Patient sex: M
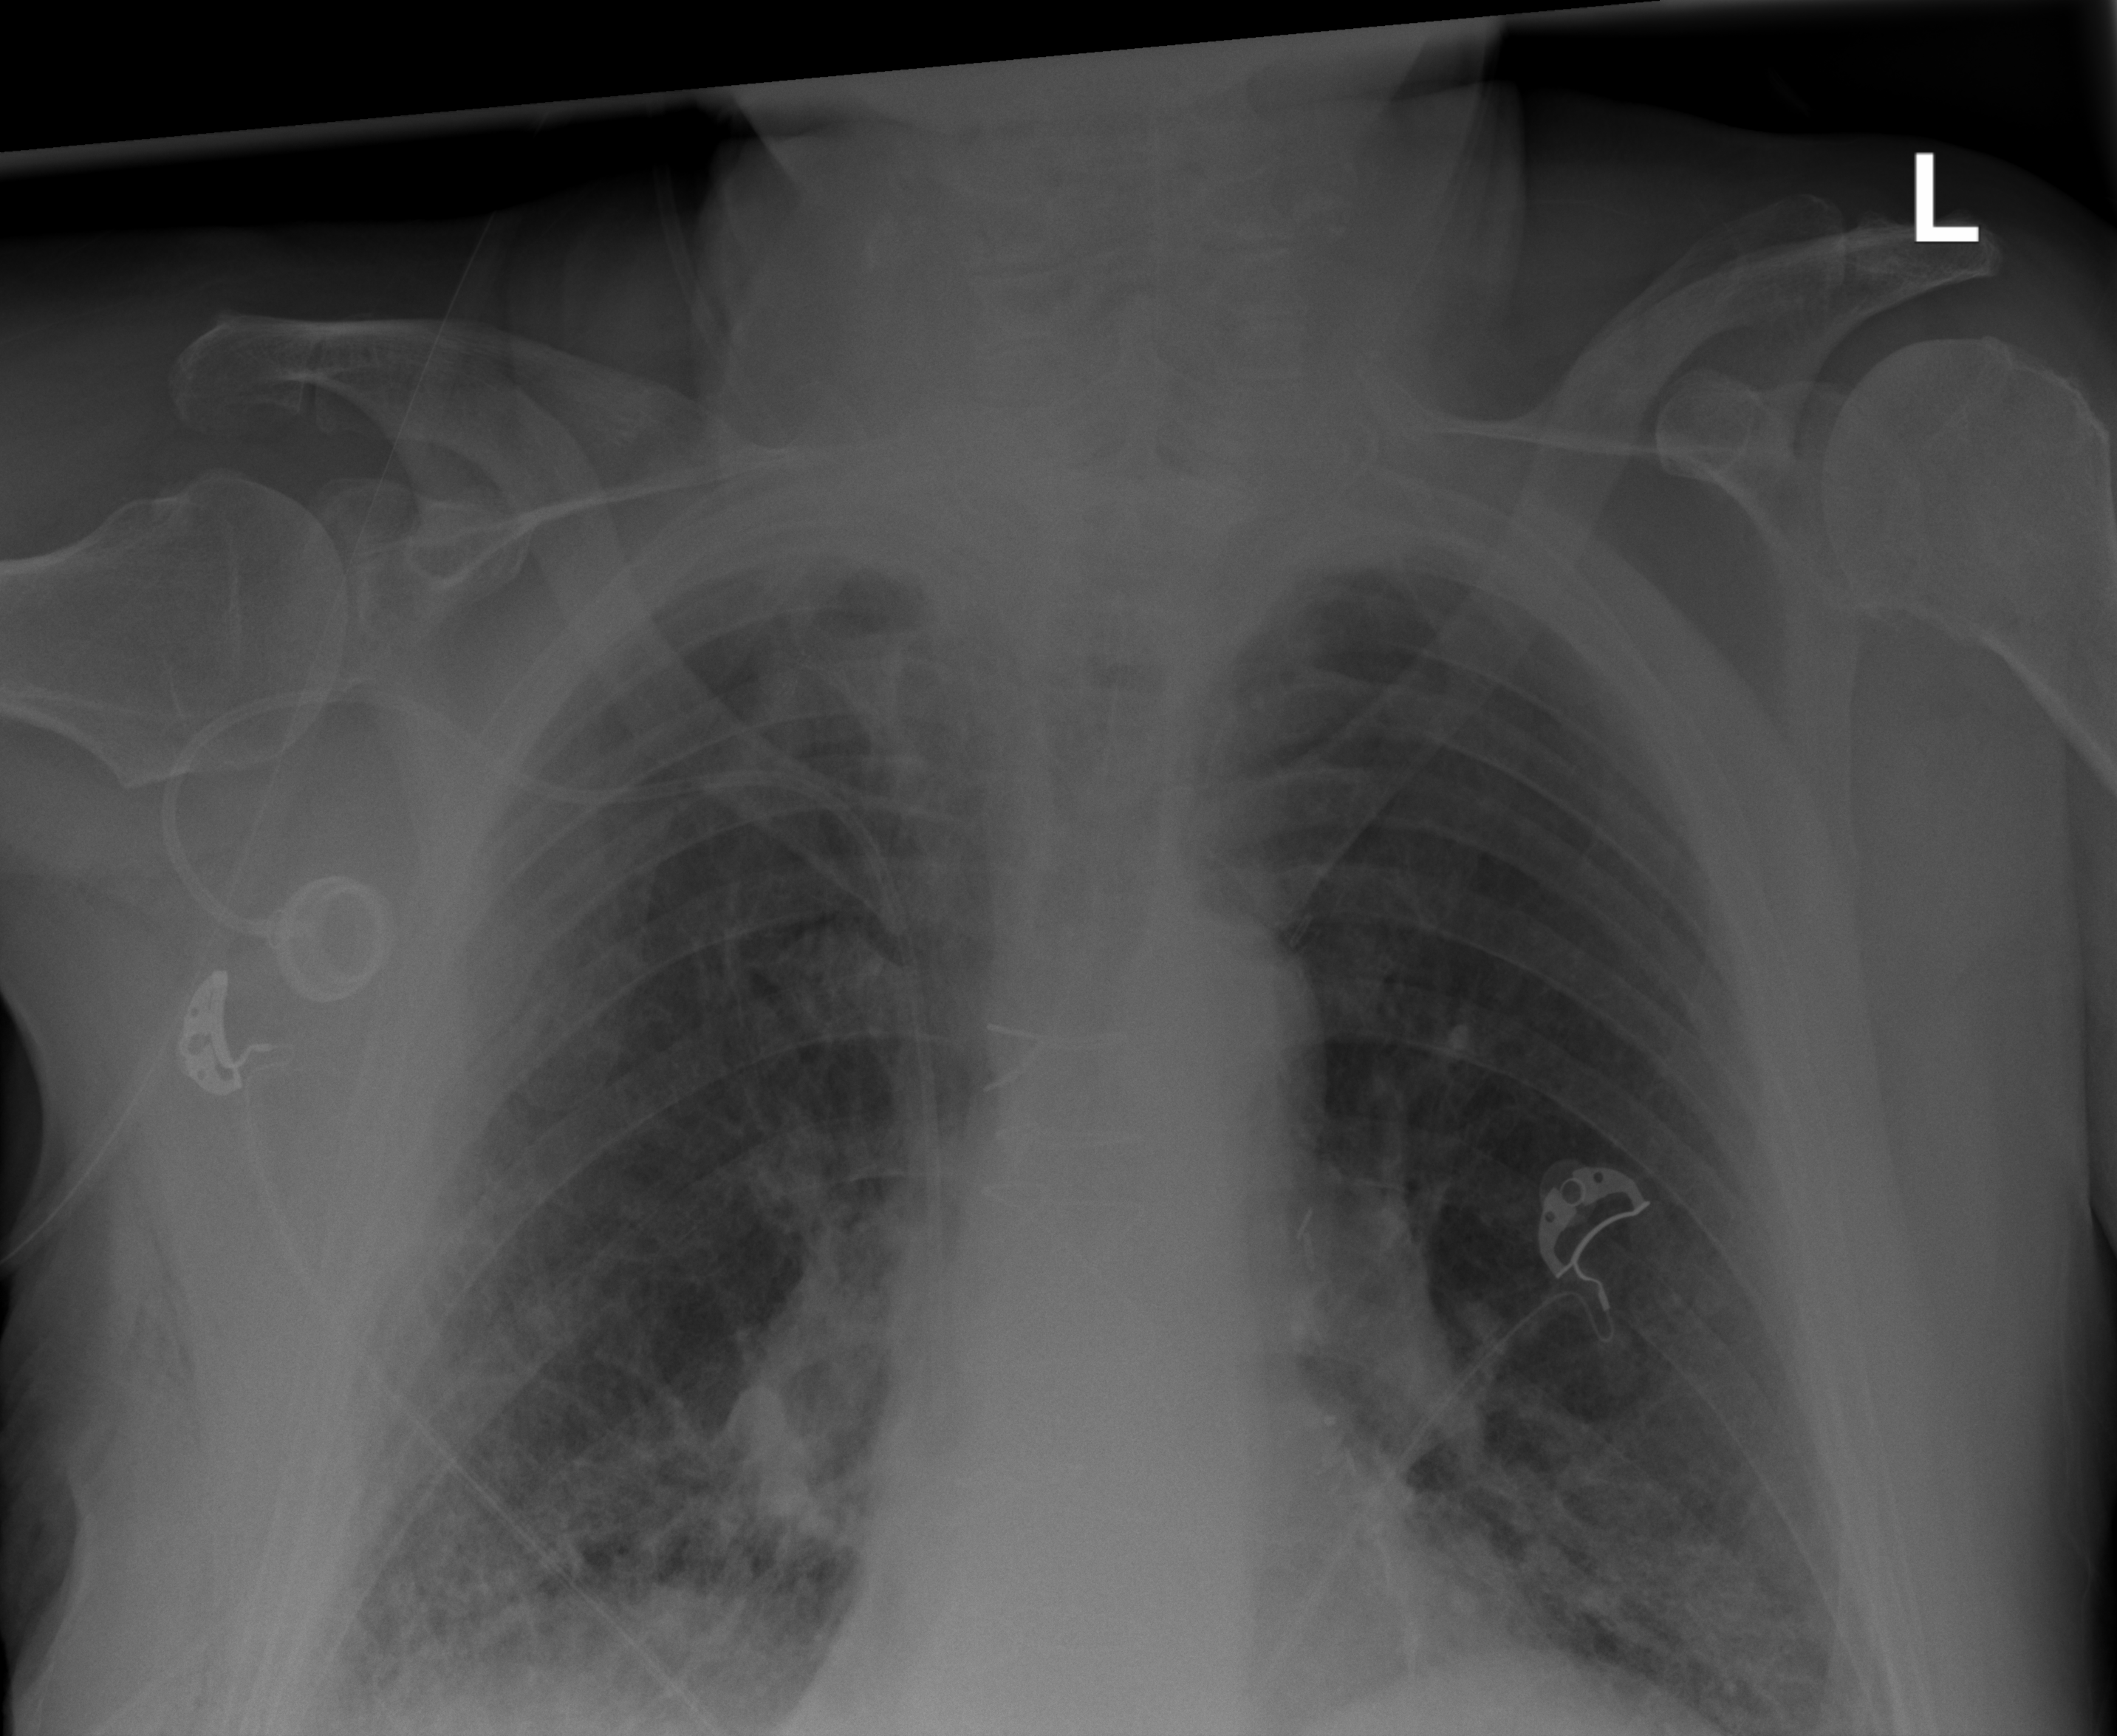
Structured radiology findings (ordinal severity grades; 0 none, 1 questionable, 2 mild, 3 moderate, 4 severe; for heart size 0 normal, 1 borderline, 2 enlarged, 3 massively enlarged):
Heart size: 1
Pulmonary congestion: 2
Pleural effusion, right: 1
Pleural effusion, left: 0
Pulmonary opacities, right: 3
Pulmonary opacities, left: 3
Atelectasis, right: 3
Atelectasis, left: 2